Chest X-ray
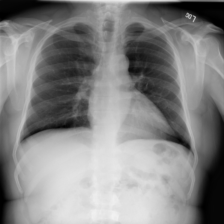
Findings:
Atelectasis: negative
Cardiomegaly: negative
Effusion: negative
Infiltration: negative
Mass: negative
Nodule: negative
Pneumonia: negative
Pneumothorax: negative
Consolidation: negative
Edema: negative
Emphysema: negative
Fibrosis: negative
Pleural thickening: negative
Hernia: negative